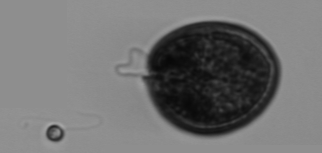
Label: Prorocentrum